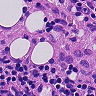
Metastatic tissue present: no